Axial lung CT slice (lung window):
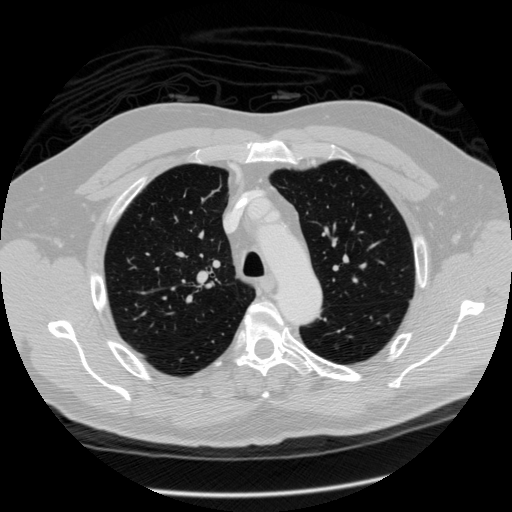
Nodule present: no